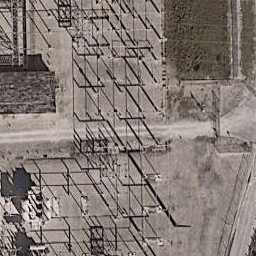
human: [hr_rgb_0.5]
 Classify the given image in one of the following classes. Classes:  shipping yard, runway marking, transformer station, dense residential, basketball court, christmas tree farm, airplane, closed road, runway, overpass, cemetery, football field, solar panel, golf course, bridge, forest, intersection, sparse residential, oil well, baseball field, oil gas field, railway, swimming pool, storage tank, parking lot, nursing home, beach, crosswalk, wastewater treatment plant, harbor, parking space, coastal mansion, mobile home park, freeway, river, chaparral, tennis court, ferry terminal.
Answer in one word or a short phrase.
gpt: transformer station